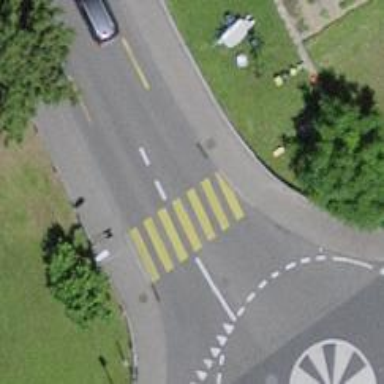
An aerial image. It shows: Uncontrolled road crossing.